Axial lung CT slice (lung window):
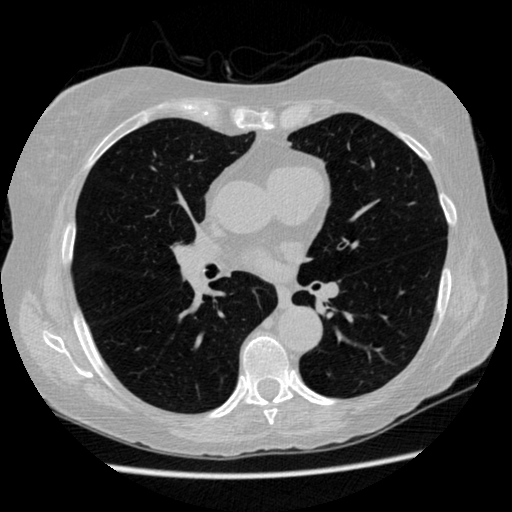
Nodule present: no